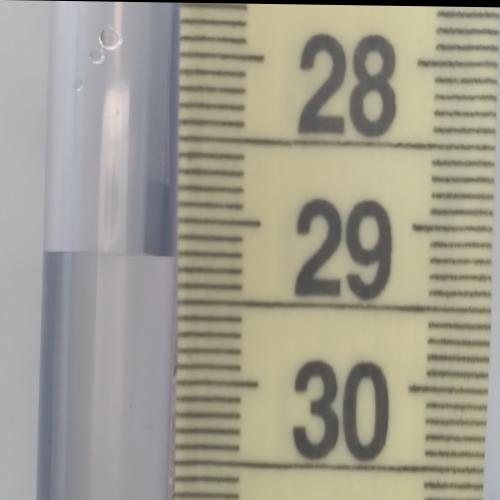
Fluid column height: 29.2 cm